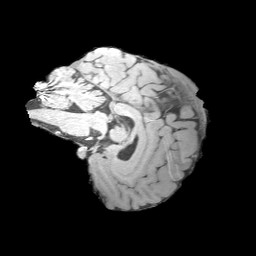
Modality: MP2RAGE
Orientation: sagittal